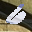
Label: 6